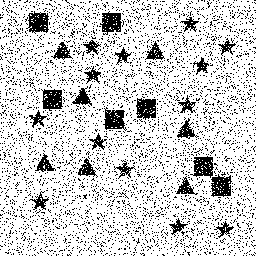
Squares: 7
Triangles: 7
Stars: 13
Total shapes: 27